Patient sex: F
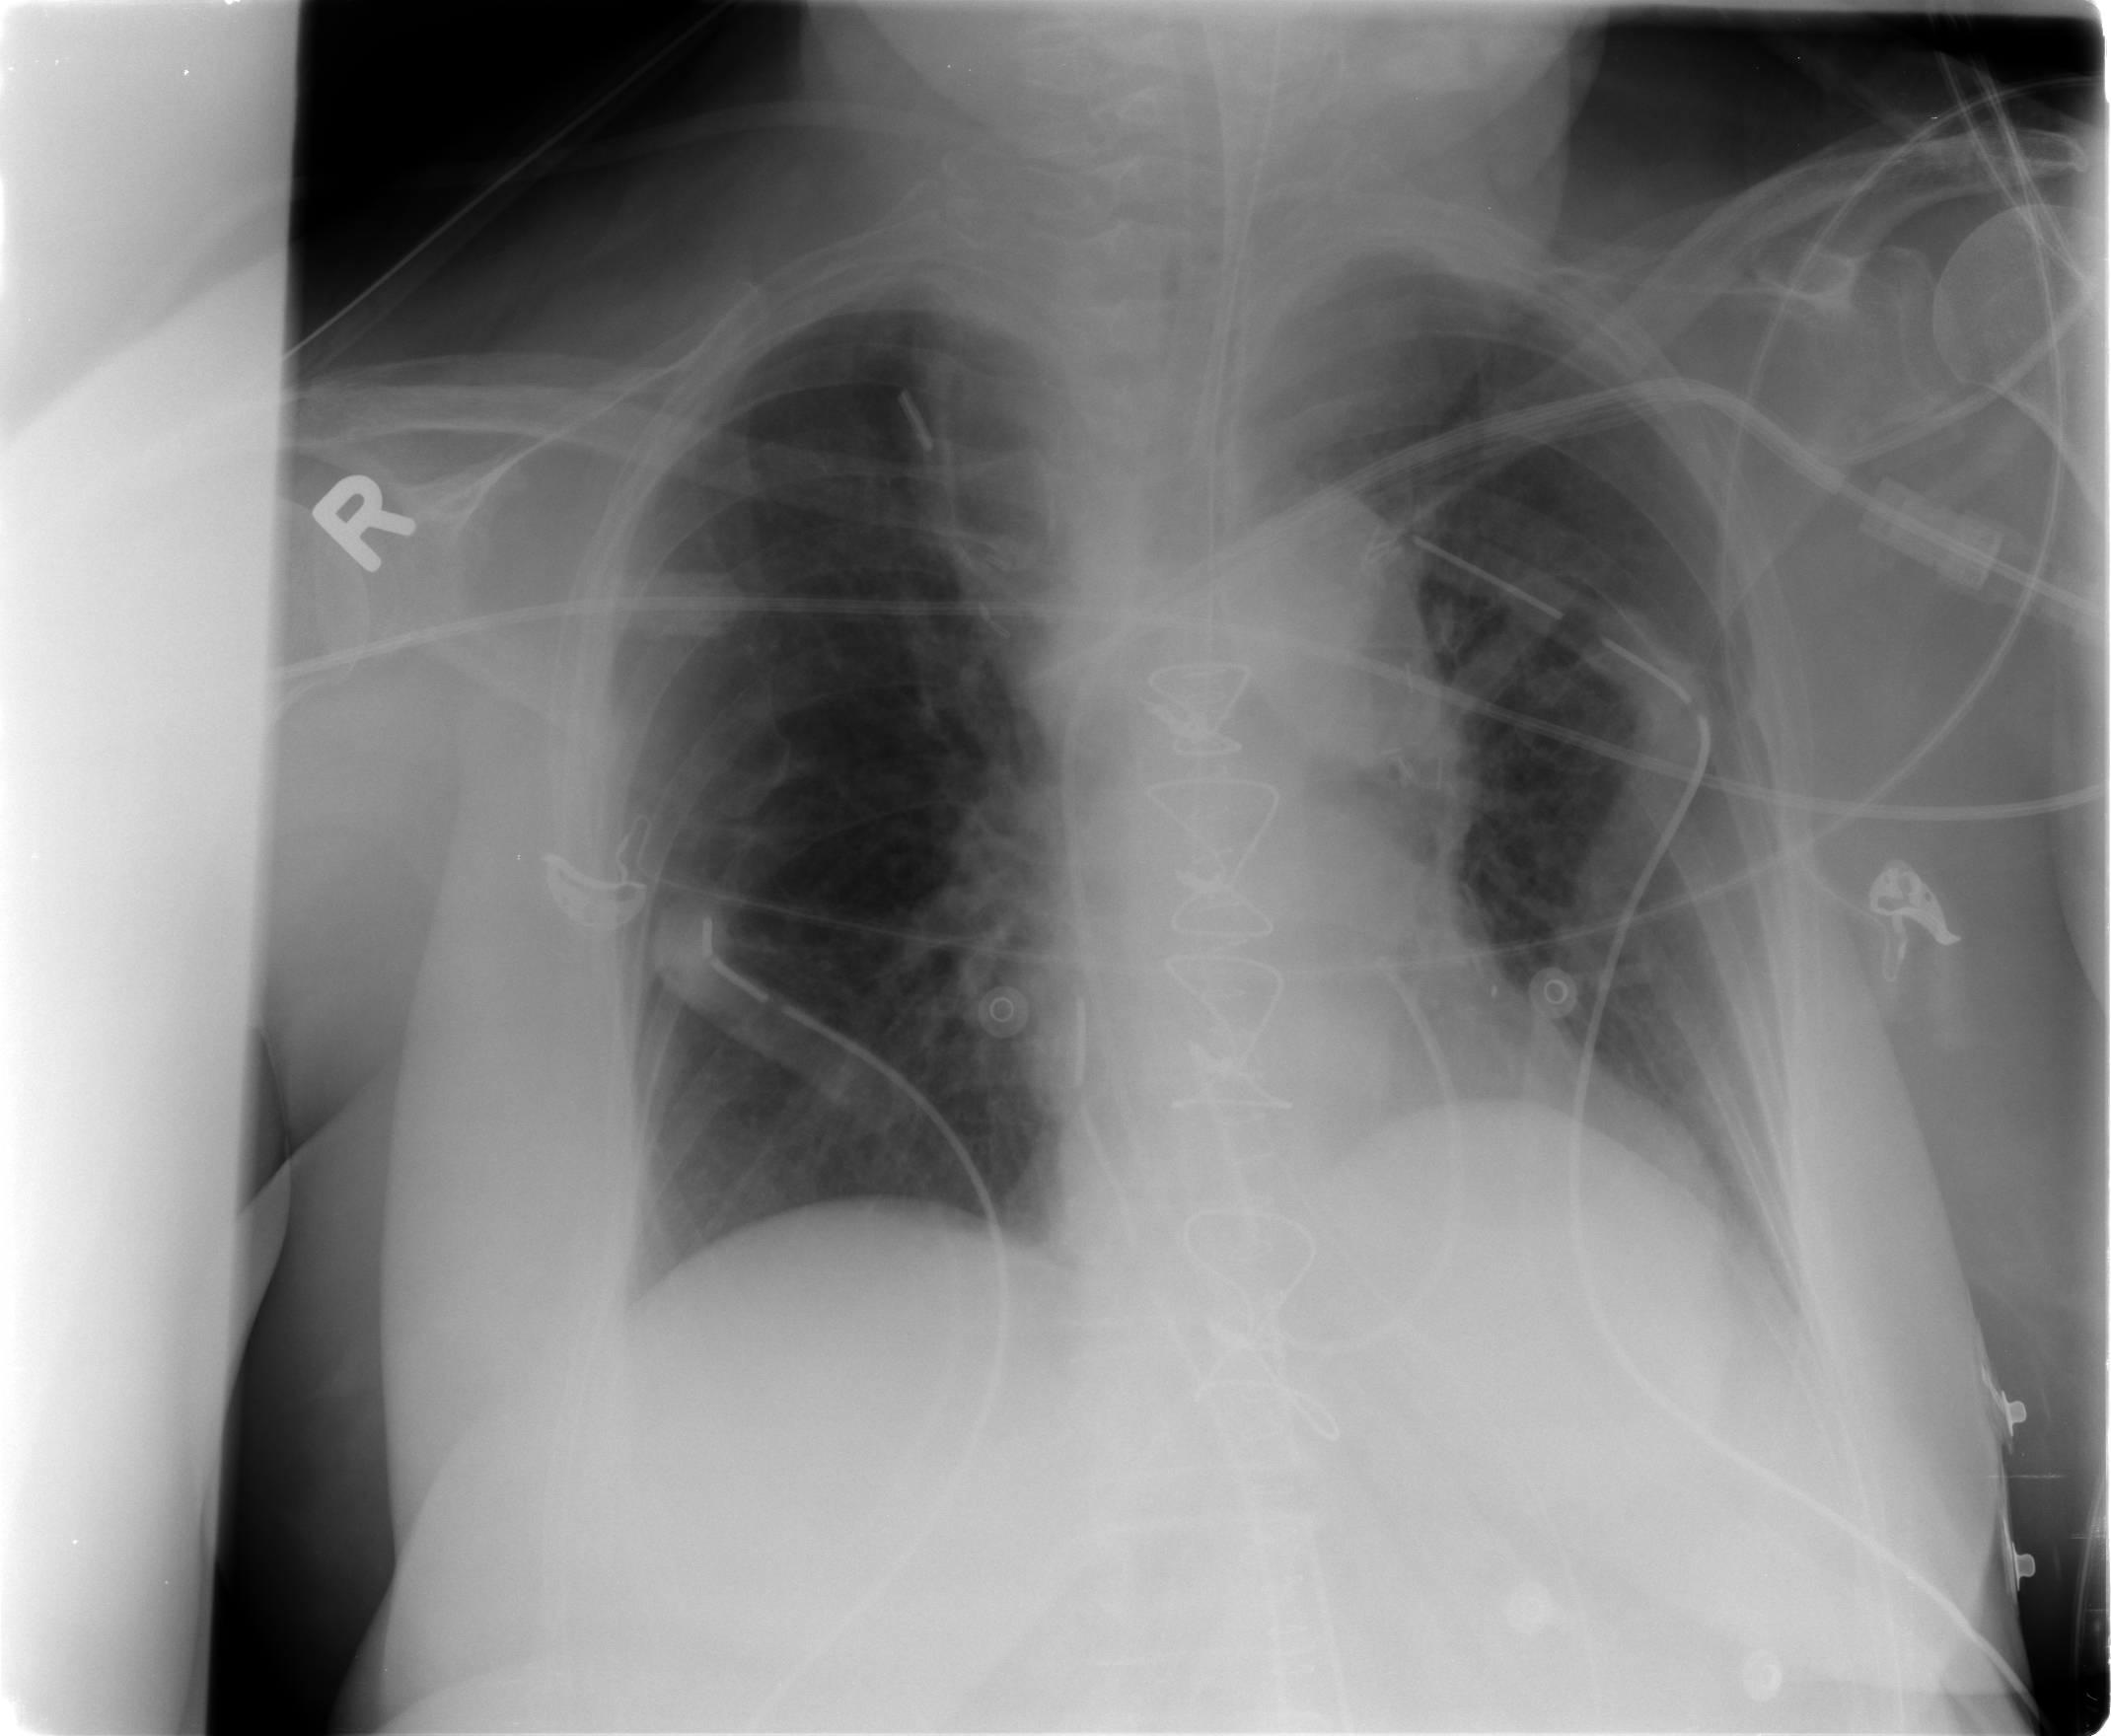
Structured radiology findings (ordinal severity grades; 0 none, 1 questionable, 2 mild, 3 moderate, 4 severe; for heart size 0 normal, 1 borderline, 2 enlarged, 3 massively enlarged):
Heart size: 0
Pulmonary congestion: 1
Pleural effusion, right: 0
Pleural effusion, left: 0
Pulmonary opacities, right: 0
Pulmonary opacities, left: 0
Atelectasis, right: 0
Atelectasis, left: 1